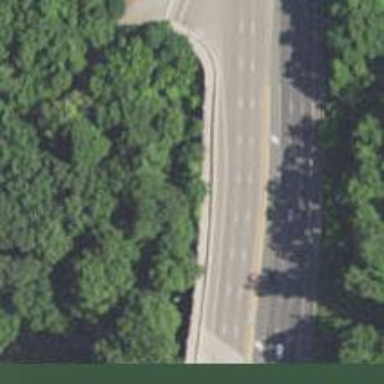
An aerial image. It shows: This image shows trunk highway that functions as expressway.